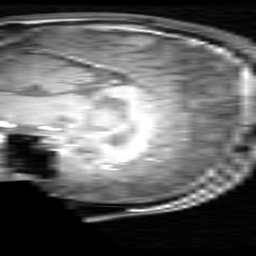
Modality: T1w
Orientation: sagittal